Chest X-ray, PA view. Patient: 31 years old, sex F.
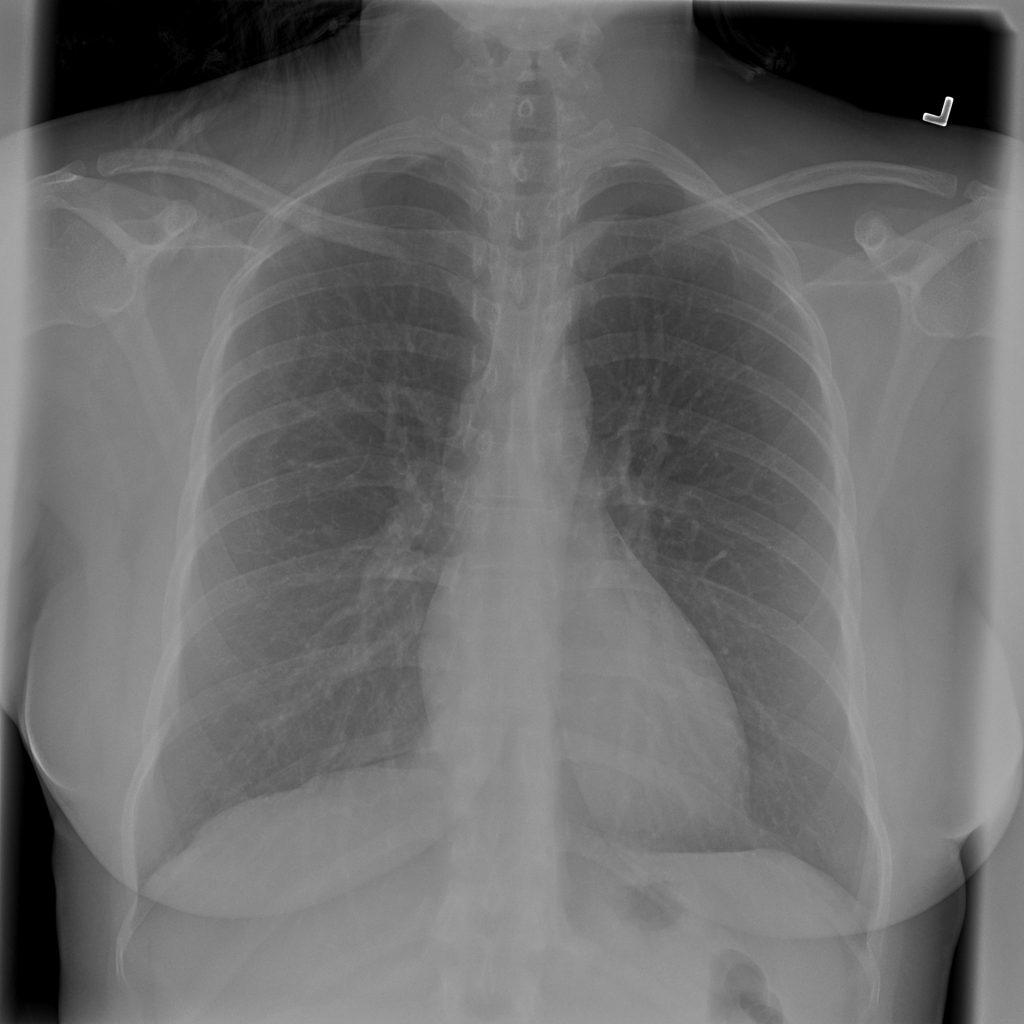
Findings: No Finding